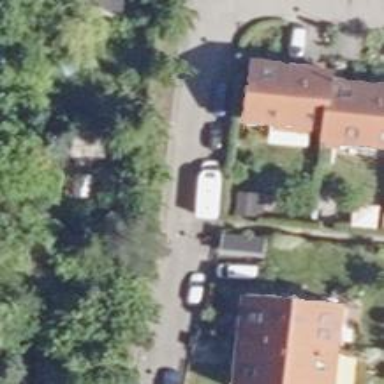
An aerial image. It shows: Residential road.